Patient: sex F, age 34
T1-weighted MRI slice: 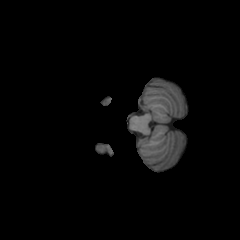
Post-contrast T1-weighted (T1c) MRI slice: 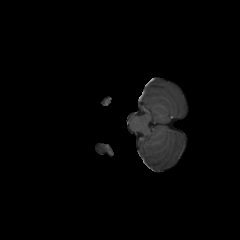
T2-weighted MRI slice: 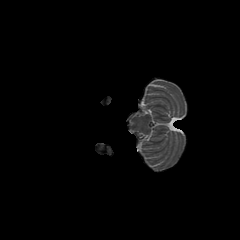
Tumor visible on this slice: no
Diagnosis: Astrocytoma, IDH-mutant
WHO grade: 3